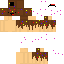
A female human skin with dark skin, wearing brown bald dressed in a blue hoodie and red pants, featuring a closed mouth.